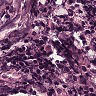
Metastatic tissue present: no